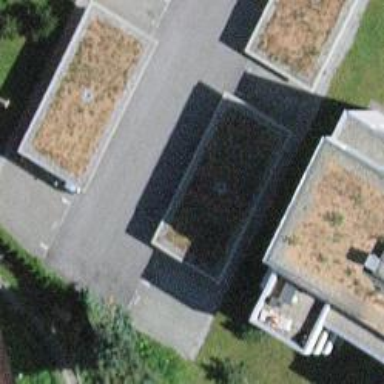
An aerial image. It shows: Garages with flat roofs.